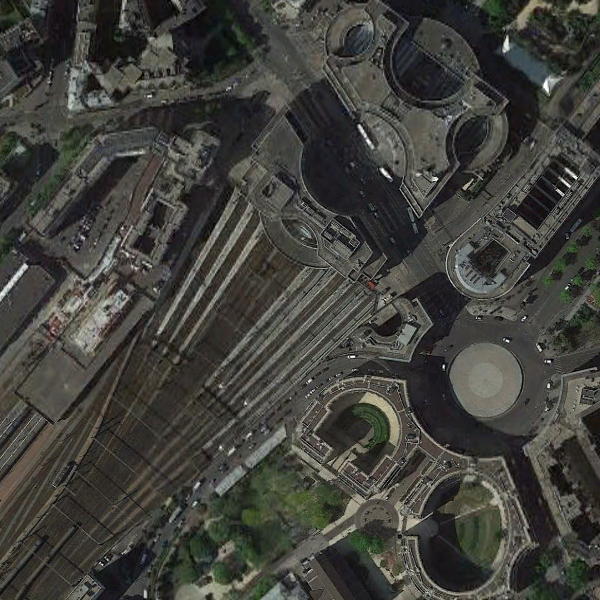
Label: RailwayStation